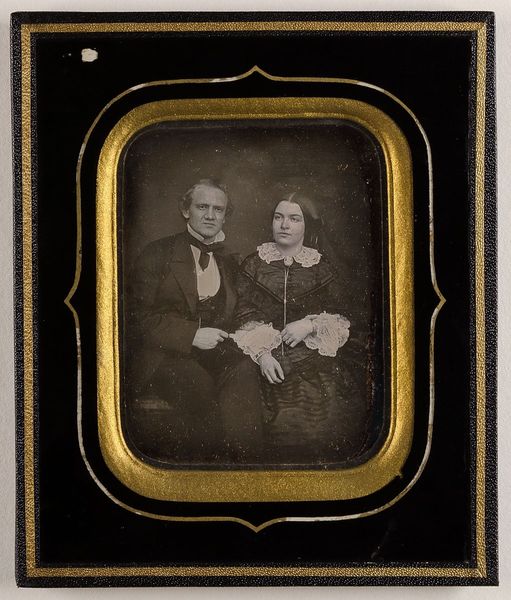
Titel: Carl Overweg mit seiner Braut Helene de Jough
Künstler: Carl Ferdinand Stelzner
Standort: Hamburg
Institution: Museum für Kunst und Gewerbe Hamburg
Schlagwörter: mann, weiß, menschen, frau, kleid, schwarz, blick, anzug, kragen, rahmen, porträt, figur, gold, haare, paar, nasen, foto, fotografie, photographie, doppelbildnis, doppelportrait, photo, ehe, zusammen, lichtbild, daguerreotypie, bildwerke, angewandte und bildende kunst, hessische systematik, porträtfotografie, porträtphotographie, doppelporträt, verheiratetes paar, matrimonium, ehestand